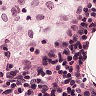
Metastatic tissue present: no